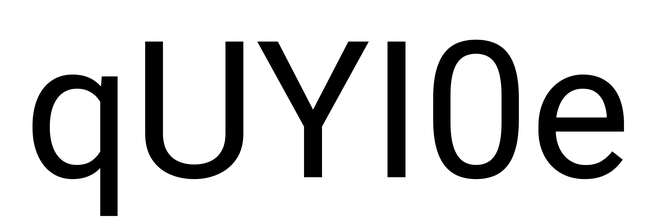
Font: Roboto_Regular